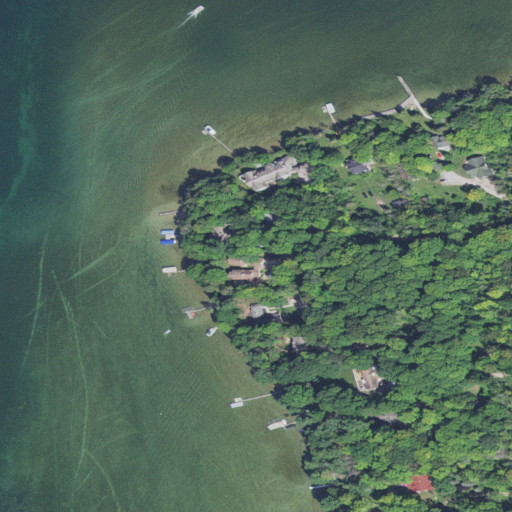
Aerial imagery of cape in Michigan named Stony Point containing open water, deciduous forest, open development, mixed forest, evergreen forest, low intensity development, woody wetlands, and herbaceous wetlands